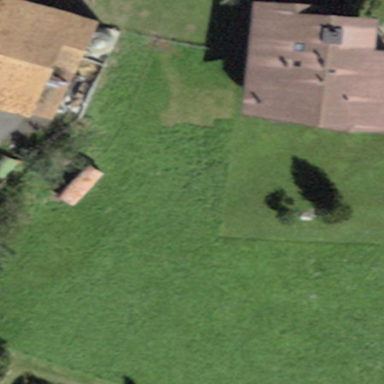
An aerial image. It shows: Open area covered with grass.